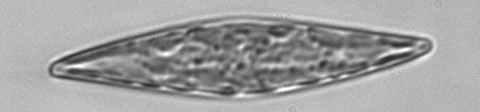
Label: Pleurosigma